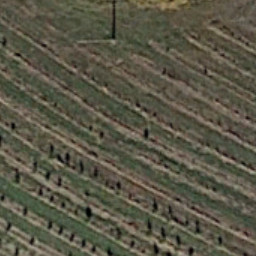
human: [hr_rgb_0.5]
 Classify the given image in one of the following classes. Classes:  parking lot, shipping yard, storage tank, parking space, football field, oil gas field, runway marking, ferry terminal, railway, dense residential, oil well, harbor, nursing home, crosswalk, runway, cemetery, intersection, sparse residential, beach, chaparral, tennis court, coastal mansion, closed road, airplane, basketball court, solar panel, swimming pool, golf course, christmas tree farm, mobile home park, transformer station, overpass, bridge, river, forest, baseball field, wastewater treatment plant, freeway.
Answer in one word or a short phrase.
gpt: christmas tree farm